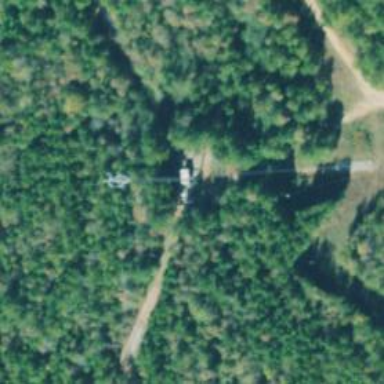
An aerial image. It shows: Communication mast tower.